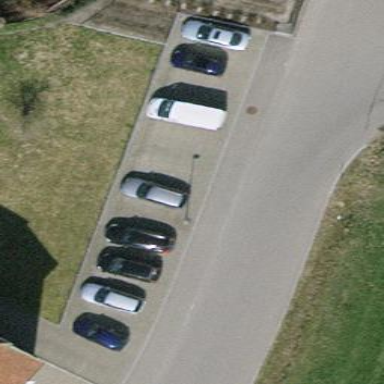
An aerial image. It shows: Paved parking area.